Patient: sex F, age 66
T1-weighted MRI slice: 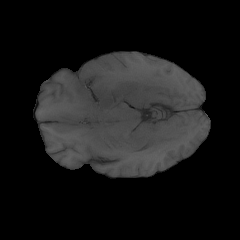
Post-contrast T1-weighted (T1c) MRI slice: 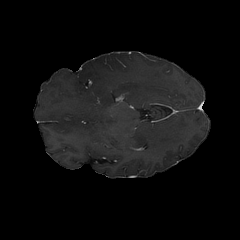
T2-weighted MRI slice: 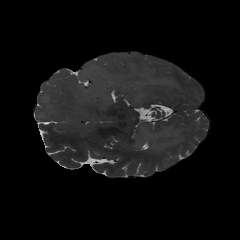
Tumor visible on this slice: yes
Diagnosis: Astrocytoma, IDH-wildtype
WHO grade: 2